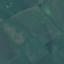
Land use / land cover: Pasture